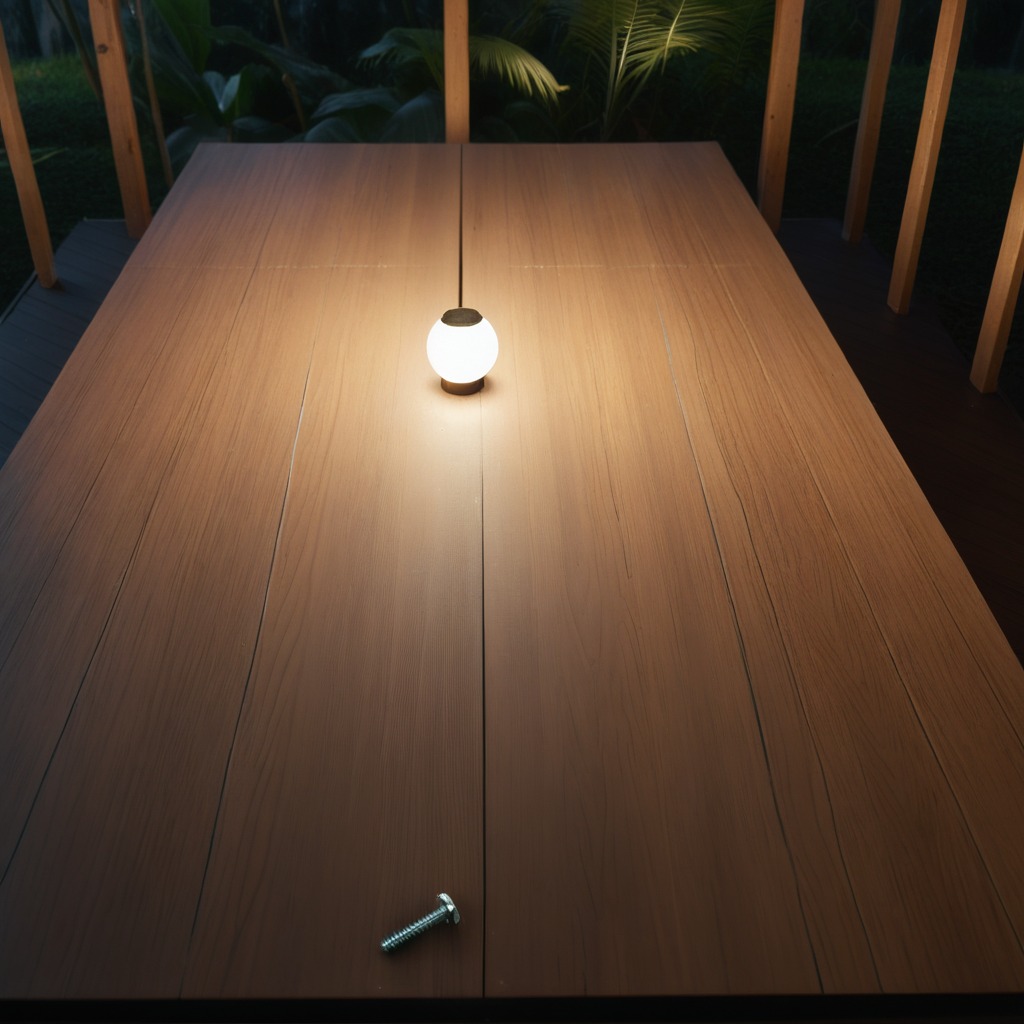
A metal screw is lying on a wooden table inside a jungle field workshop tent at night.